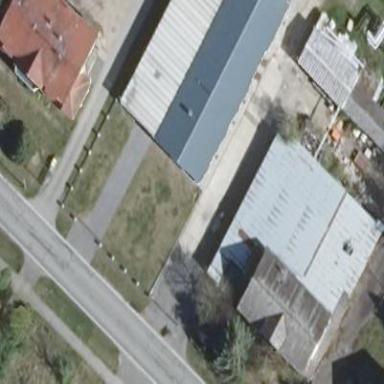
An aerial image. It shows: Industrial building.